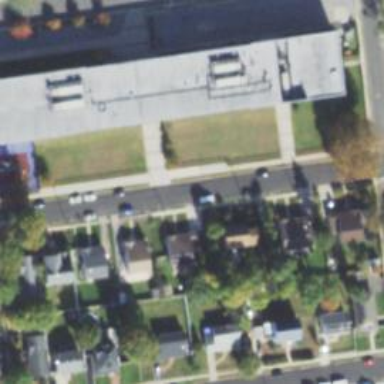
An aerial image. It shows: School.